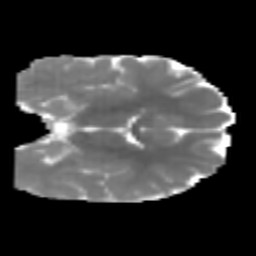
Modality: MD
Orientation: coronal
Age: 6
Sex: male
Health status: healthy